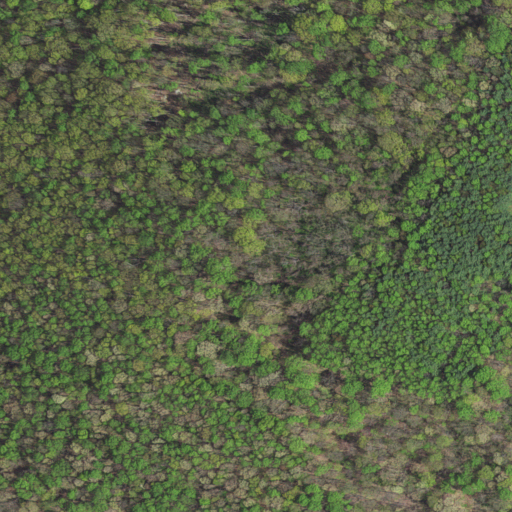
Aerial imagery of mountain in Virginia named Lunsford Hill containing deciduous forest and mixed forest